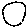
Label: circle